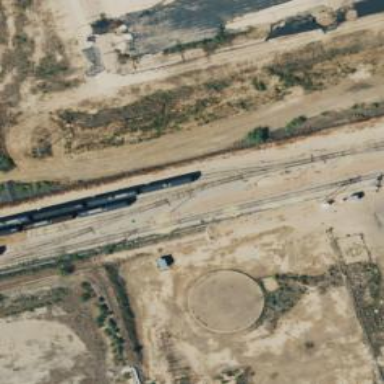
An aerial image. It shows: Railway yard.